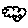
Label: cloud